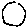
Label: circle